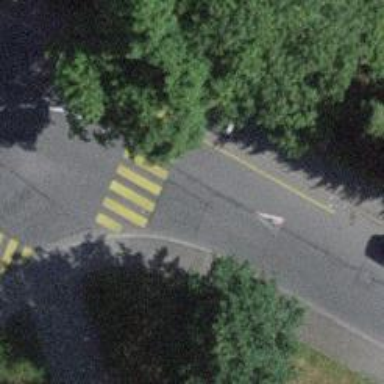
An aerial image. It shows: Pedestrian crossing with zebra markings on the footway.